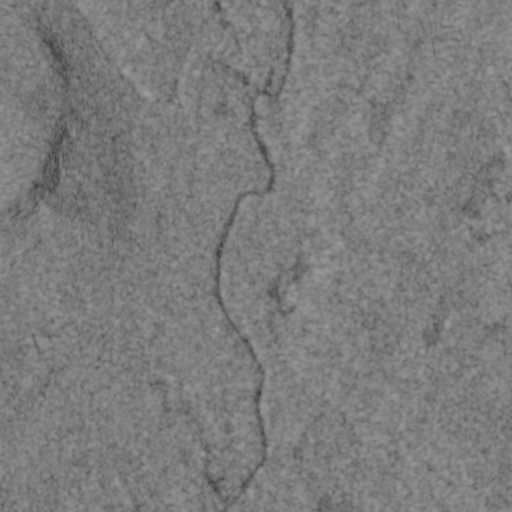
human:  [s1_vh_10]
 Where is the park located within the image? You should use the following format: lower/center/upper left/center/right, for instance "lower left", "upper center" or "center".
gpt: The park is located in the upper center of the image.
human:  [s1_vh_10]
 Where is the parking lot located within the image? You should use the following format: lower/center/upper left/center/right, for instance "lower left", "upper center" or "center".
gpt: The parking lot is located in the upper center of the image.
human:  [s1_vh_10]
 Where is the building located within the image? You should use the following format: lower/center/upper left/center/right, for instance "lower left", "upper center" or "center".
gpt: The building is located in the upper center of the image.
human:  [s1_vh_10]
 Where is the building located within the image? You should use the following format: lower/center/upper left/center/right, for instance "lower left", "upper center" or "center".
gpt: The building is located in the upper center of the image.
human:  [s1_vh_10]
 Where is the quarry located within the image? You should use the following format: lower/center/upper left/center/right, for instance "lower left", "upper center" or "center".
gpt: There is no quarry in the image.

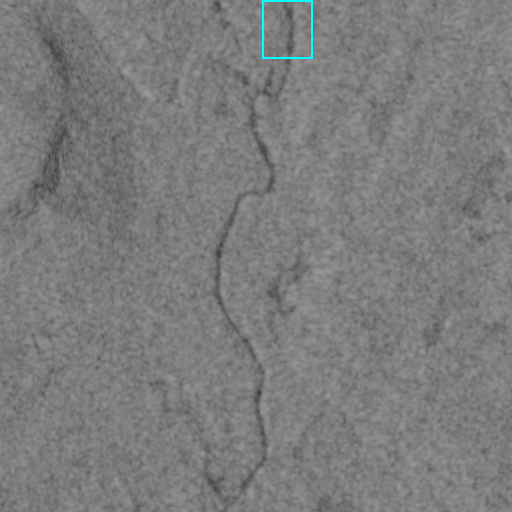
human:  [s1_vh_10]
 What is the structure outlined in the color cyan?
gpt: The structure outlined in cyan is a park.
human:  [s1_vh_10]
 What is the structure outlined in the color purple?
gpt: There is no purple outline.